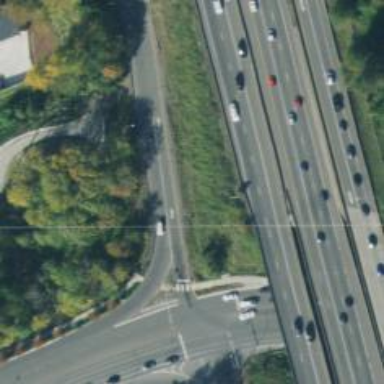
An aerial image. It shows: Motorway link.